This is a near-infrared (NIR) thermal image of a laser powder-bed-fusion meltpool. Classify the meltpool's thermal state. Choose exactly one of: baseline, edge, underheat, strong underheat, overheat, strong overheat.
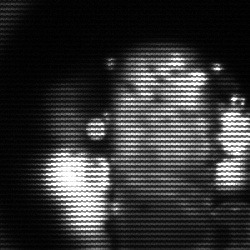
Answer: strong underheat